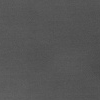
Atmospheric dust classification: dusty